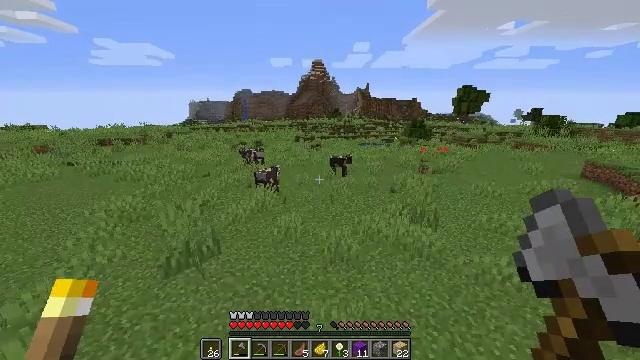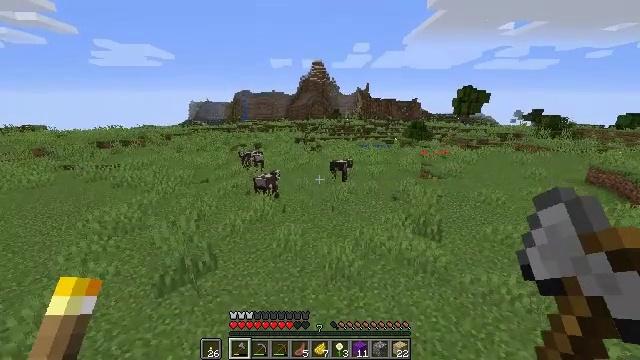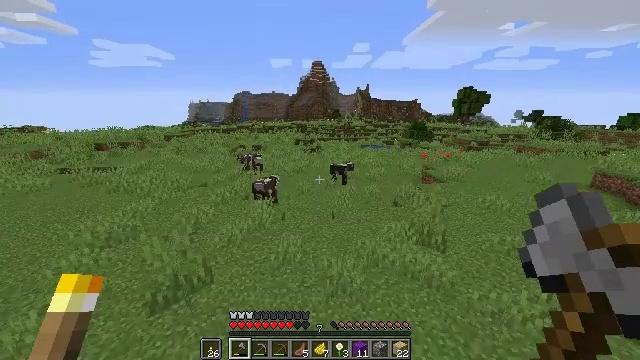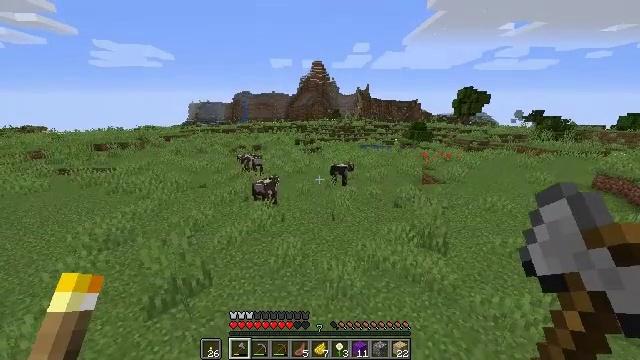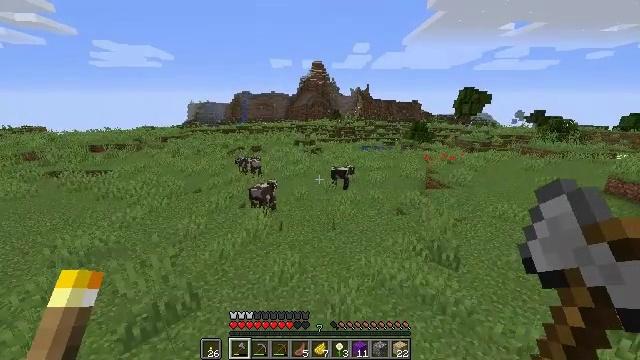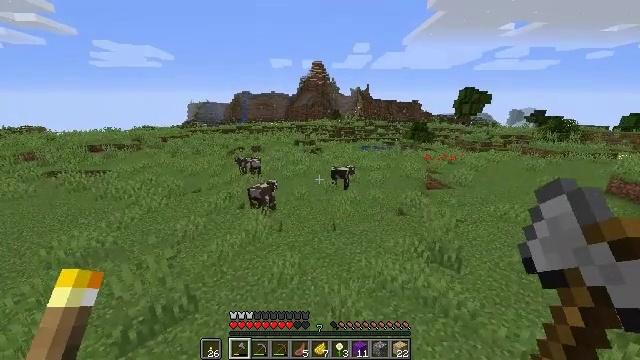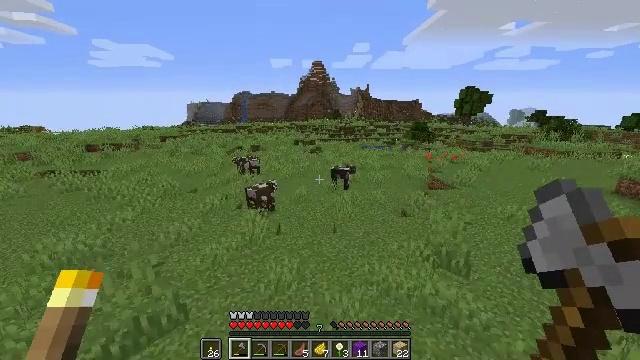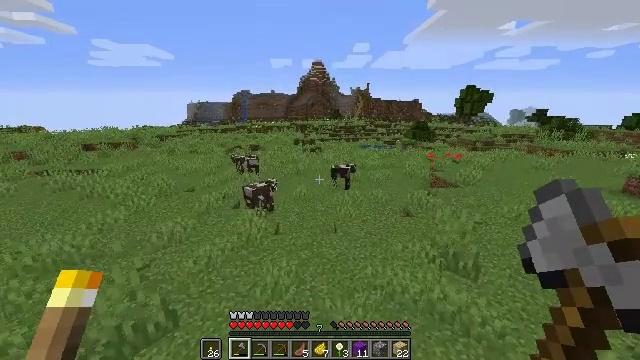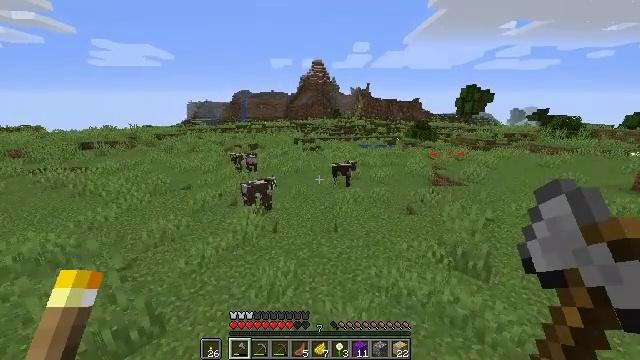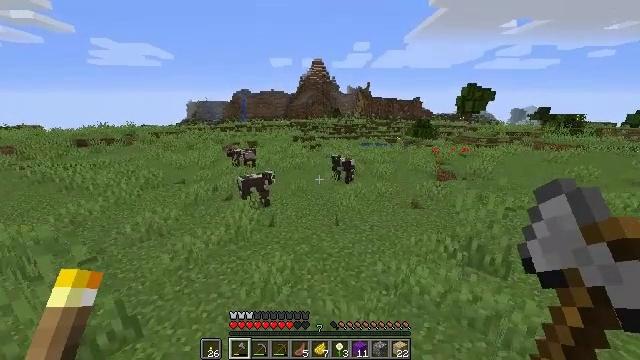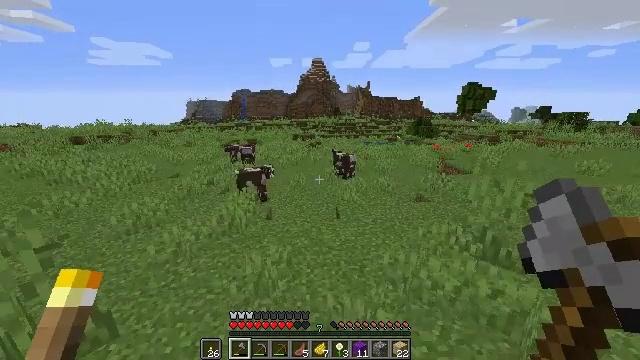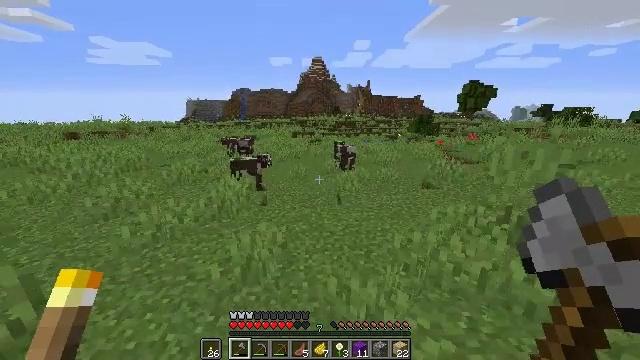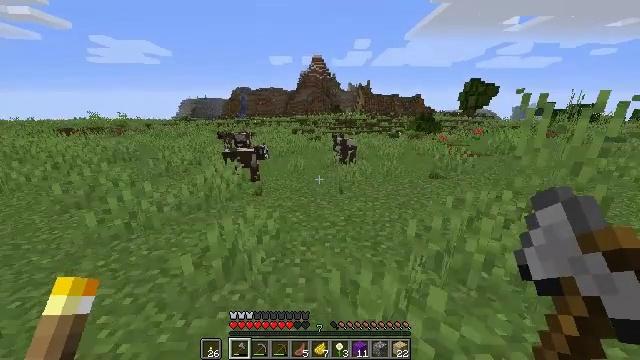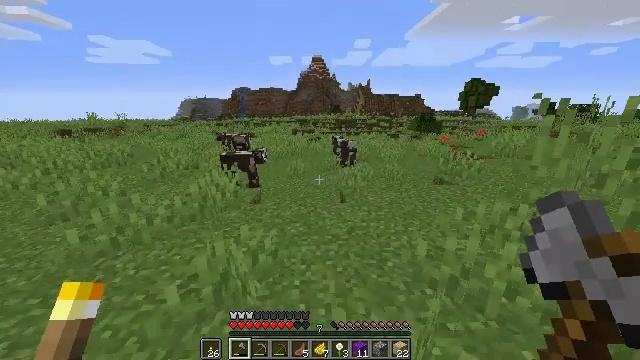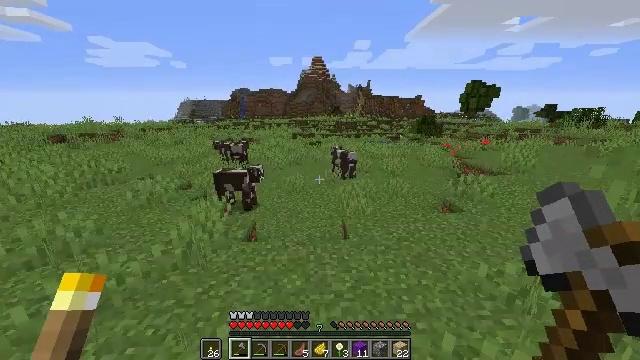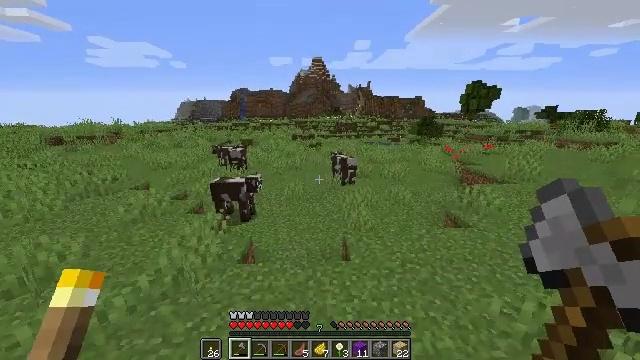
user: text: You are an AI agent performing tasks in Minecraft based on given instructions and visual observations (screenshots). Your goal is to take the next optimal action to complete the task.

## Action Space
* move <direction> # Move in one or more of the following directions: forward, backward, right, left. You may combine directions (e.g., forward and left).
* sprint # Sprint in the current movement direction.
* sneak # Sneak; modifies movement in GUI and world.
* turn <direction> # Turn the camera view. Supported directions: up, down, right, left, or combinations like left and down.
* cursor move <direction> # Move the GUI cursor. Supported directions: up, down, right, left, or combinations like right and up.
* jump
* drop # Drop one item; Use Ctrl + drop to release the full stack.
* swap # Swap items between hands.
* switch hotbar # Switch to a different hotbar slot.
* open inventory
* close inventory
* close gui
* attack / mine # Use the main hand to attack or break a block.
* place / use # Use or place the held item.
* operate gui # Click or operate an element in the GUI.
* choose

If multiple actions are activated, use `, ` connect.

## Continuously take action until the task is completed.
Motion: motion action
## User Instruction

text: Combine wool and purple dye to get purple wool.
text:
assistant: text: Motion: move forward, jump
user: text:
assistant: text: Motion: move forward, jump
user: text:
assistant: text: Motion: move forward, jump
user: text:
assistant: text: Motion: move forward, jump
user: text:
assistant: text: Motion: move forward, jump
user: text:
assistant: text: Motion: move forward, jump
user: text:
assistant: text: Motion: move forward, jump
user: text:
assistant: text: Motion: move forward, jump
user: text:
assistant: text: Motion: move forward, jump
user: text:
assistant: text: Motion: move forward, jump
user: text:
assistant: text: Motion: move forward, jump
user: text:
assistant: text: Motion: move forward, jump
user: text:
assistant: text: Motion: move forward, jump
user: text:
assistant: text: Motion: move forward, jump
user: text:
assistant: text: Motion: move forward, jump
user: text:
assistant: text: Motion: move forward, jump
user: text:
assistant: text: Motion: move forward, jump
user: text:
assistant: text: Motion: move forward, jump
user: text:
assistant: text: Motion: move forward, jump
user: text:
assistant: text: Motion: move forward, jump
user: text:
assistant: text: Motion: move forward, jump
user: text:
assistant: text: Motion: move forward, jump
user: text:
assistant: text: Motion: move forward, jump
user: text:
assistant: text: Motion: move forward, jump
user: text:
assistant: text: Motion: move forward, jump
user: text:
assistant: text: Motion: move forward, jump
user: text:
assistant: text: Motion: move forward, jump
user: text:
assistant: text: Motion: move forward, jump
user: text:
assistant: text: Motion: move forward, jump
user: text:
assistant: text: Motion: move forward, jump